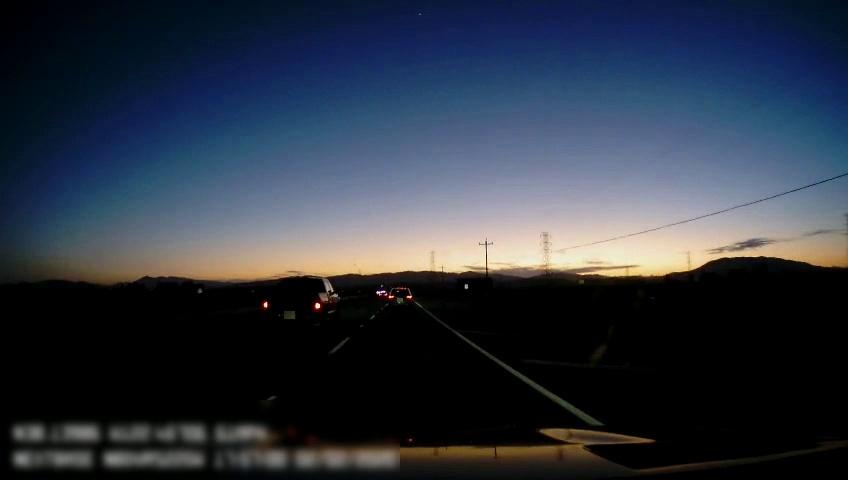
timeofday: Dusk/Dawn/Twilight
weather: Sunny
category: Drivable Space
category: Vehicles | SUV
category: Vehicles | Truck
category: Lanes | Current Lane
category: Lanes | Current Lane